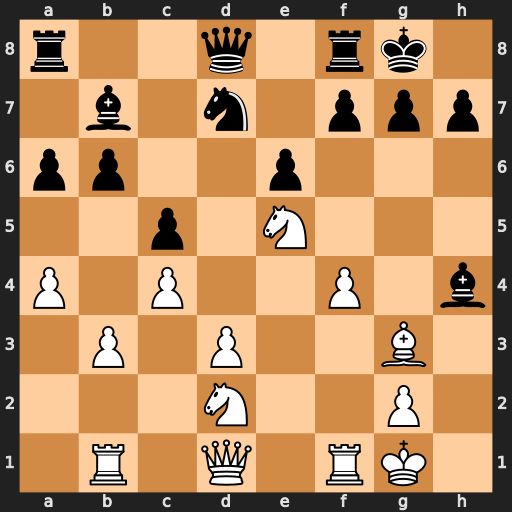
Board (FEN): r2q1rk1/1b1n1ppp/pp2p3/2p1N3/P1P2P1b/1P1P2B1/3N2P1/1R1Q1RK1
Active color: w
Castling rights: -
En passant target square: -
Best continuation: Bxh4 Qxh4 Nxd7